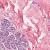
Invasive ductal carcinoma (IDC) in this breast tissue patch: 0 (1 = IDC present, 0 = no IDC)